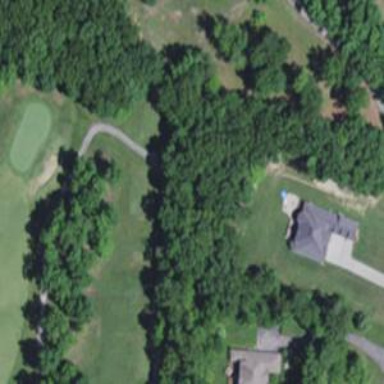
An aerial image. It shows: Path used for both walking and golf.